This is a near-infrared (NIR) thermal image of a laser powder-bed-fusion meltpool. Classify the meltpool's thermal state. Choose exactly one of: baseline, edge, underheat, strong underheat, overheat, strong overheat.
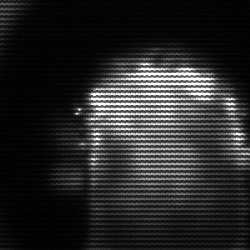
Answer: baseline